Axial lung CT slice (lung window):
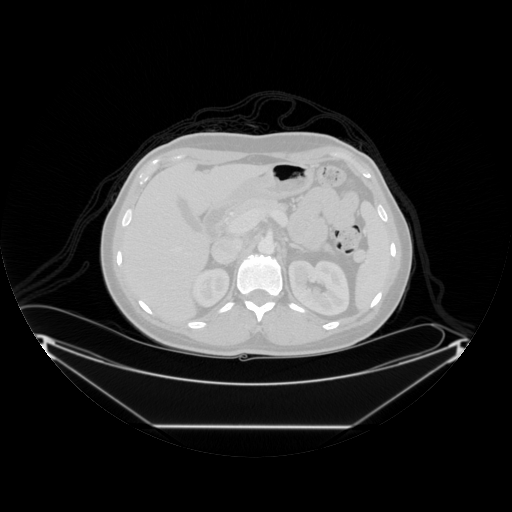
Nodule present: no